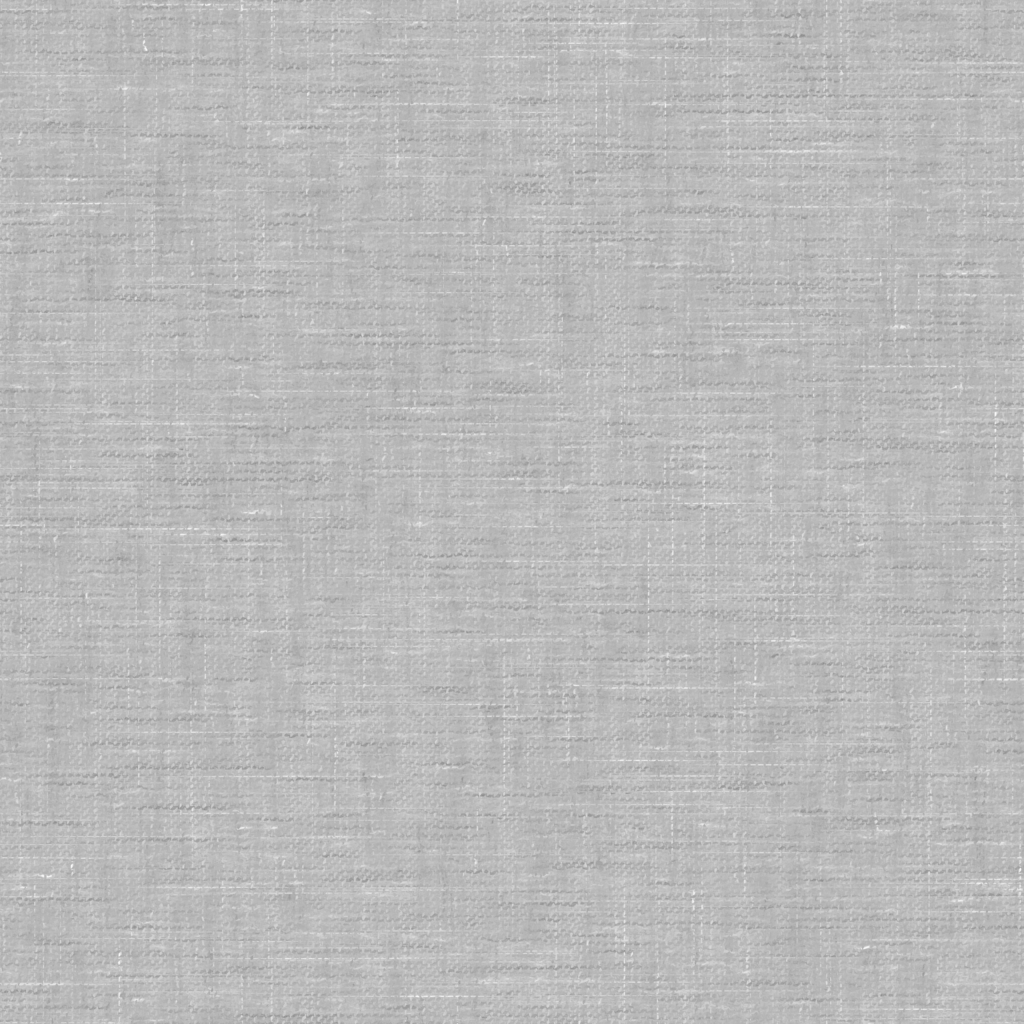
Texture map type: Color